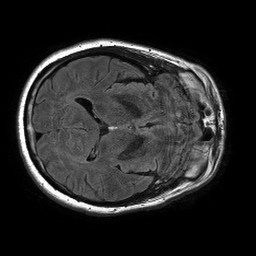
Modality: FLAIR
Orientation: axial
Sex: male
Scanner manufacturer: philips
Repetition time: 11 s
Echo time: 0.125 s